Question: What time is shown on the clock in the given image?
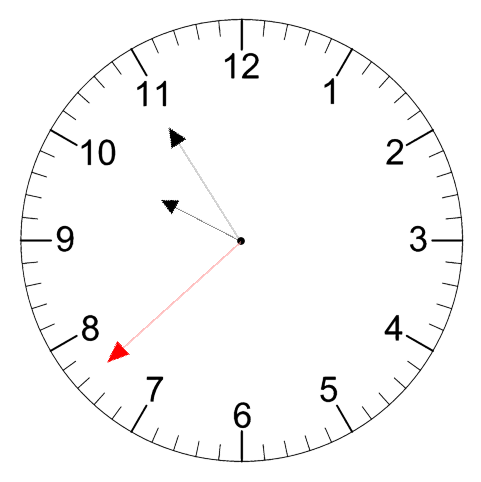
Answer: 09:54:38